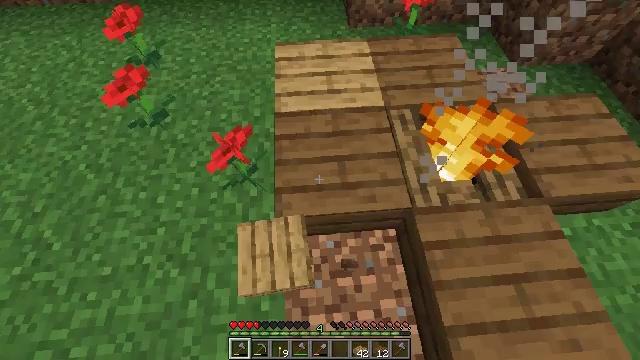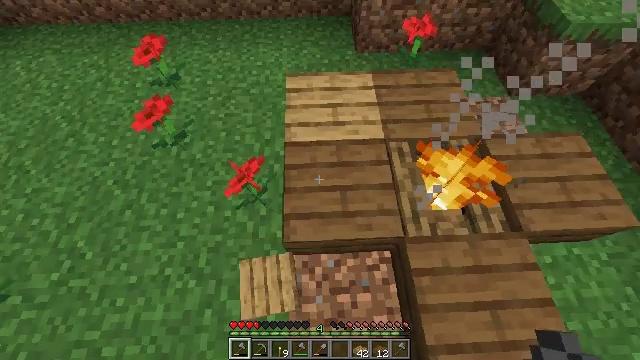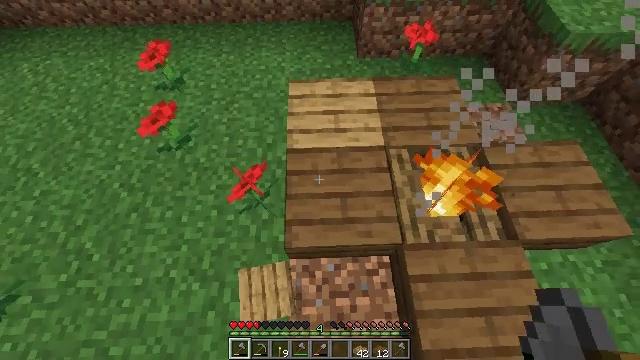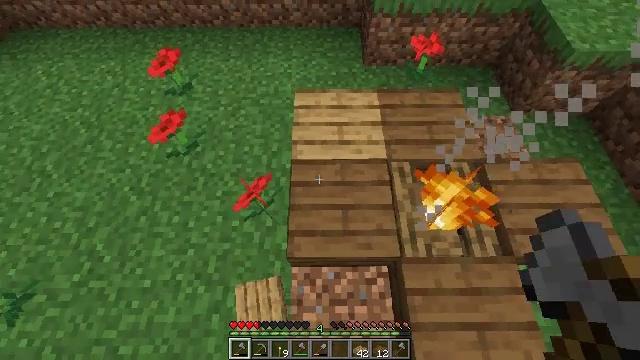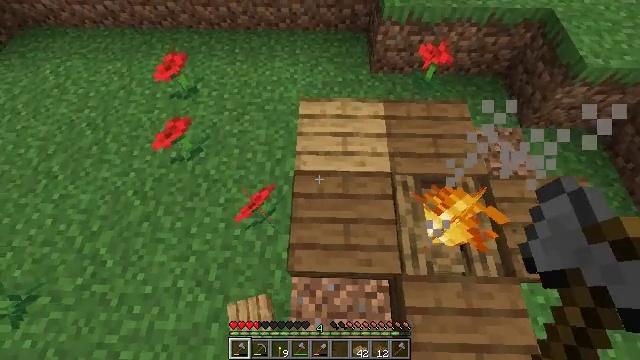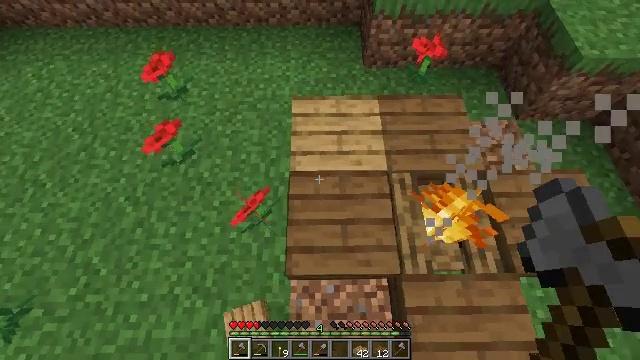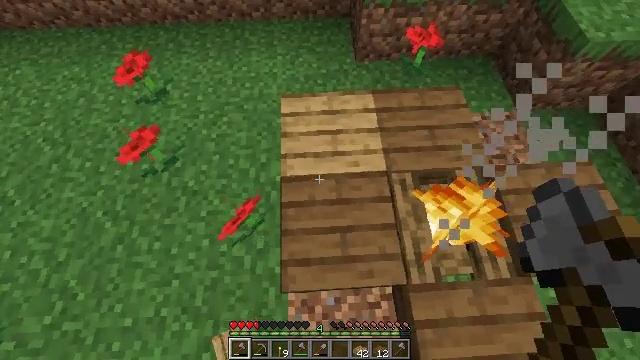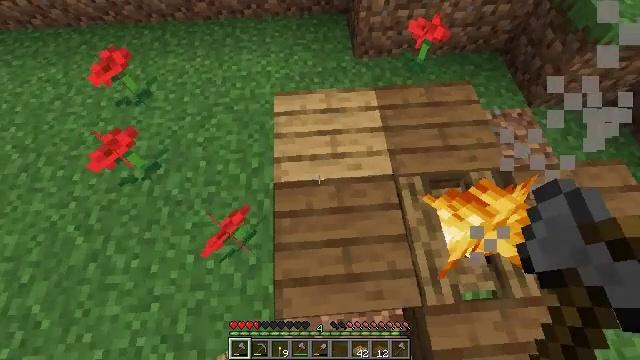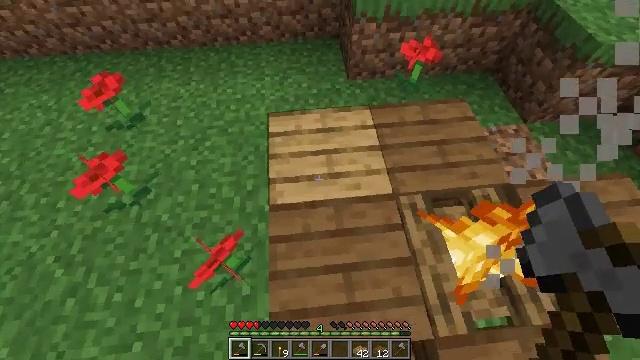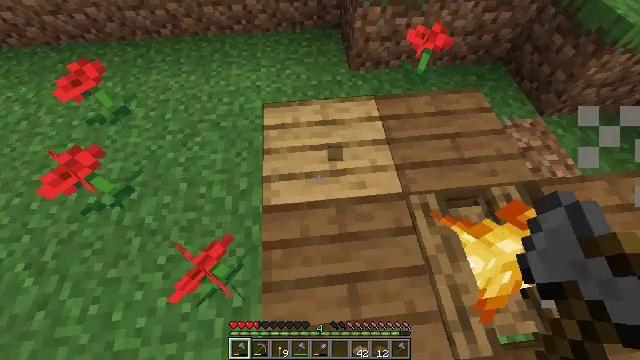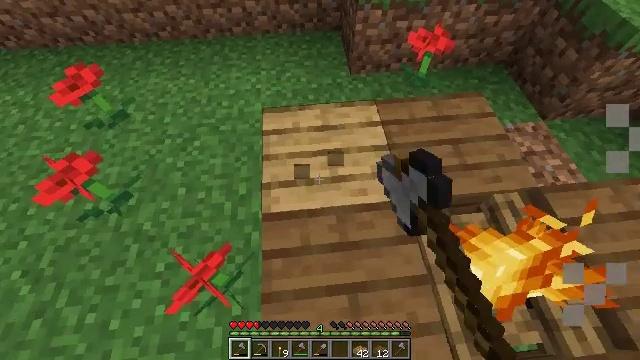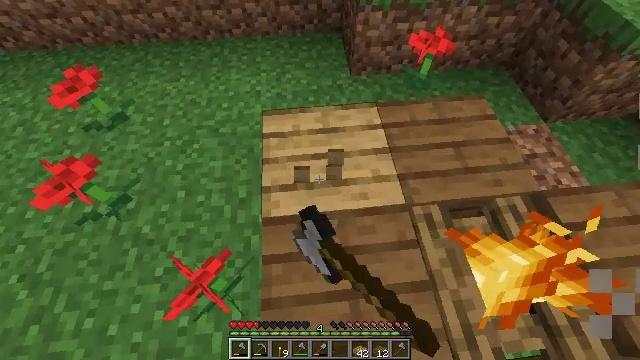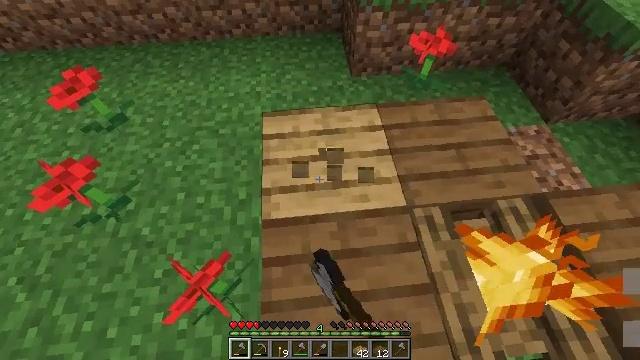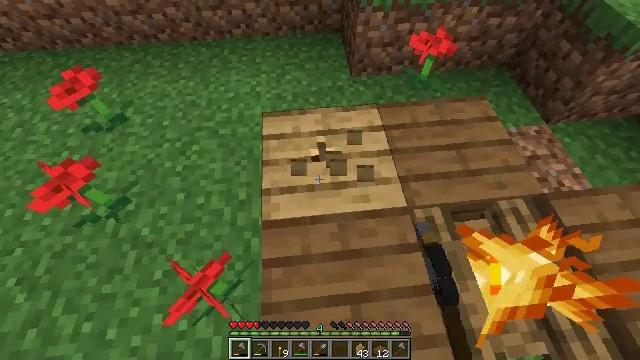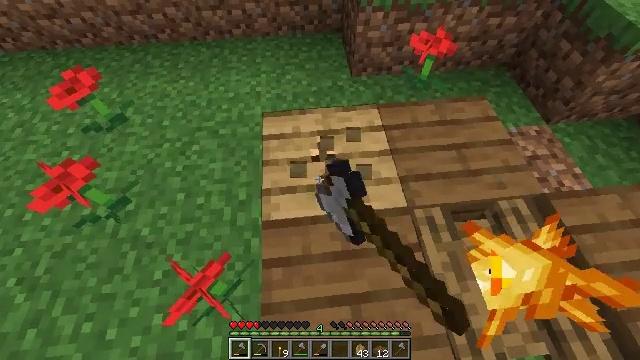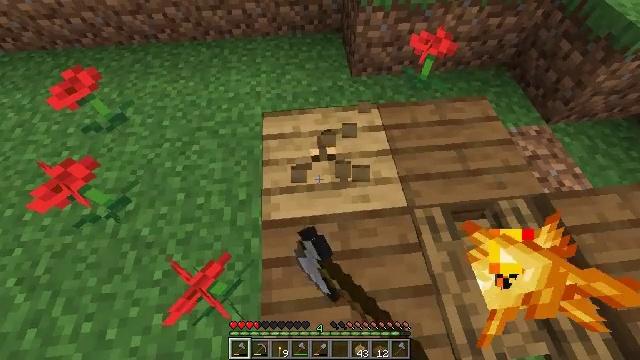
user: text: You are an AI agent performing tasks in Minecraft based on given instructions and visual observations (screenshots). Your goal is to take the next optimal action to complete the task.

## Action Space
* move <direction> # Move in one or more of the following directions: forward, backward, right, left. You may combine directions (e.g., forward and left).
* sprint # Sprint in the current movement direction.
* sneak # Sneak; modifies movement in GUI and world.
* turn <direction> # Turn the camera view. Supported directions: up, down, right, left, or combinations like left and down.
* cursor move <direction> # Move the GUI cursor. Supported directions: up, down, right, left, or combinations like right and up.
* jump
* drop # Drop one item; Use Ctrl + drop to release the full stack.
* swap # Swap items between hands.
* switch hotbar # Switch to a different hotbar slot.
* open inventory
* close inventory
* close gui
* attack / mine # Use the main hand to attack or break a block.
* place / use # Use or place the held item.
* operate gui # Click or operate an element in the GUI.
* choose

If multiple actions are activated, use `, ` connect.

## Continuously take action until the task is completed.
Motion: motion action
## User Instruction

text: Reclaim the oak slab from a structure.
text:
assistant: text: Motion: move forward, turn left, jump
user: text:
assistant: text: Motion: move forward, jump
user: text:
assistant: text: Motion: move forward, turn left, jump
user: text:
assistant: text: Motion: move forward, turn left
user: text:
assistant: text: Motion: turn right and down
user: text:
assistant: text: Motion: turn right
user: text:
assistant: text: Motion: turn right and up
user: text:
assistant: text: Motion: turn right and up
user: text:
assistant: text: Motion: attack / mine
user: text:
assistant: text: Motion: attack / mine
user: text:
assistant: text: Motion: attack / mine
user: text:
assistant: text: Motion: attack / mine
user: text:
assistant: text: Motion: attack / mine
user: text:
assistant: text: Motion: attack / mine
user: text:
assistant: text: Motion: attack / mine
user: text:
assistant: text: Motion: attack / mine
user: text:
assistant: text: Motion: attack / mine
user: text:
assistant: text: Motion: attack / mine
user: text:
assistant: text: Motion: attack / mine
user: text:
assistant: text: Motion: attack / mine
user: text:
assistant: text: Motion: attack / mine
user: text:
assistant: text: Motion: attack / mine
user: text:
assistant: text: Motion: attack / mine
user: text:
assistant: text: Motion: attack / mine
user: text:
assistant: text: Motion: attack / mine
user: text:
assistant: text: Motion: attack / mine
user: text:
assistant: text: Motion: attack / mine
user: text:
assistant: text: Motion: move forward, attack / mine
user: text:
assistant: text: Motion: move forward, attack / mine
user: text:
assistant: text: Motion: no_op